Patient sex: F
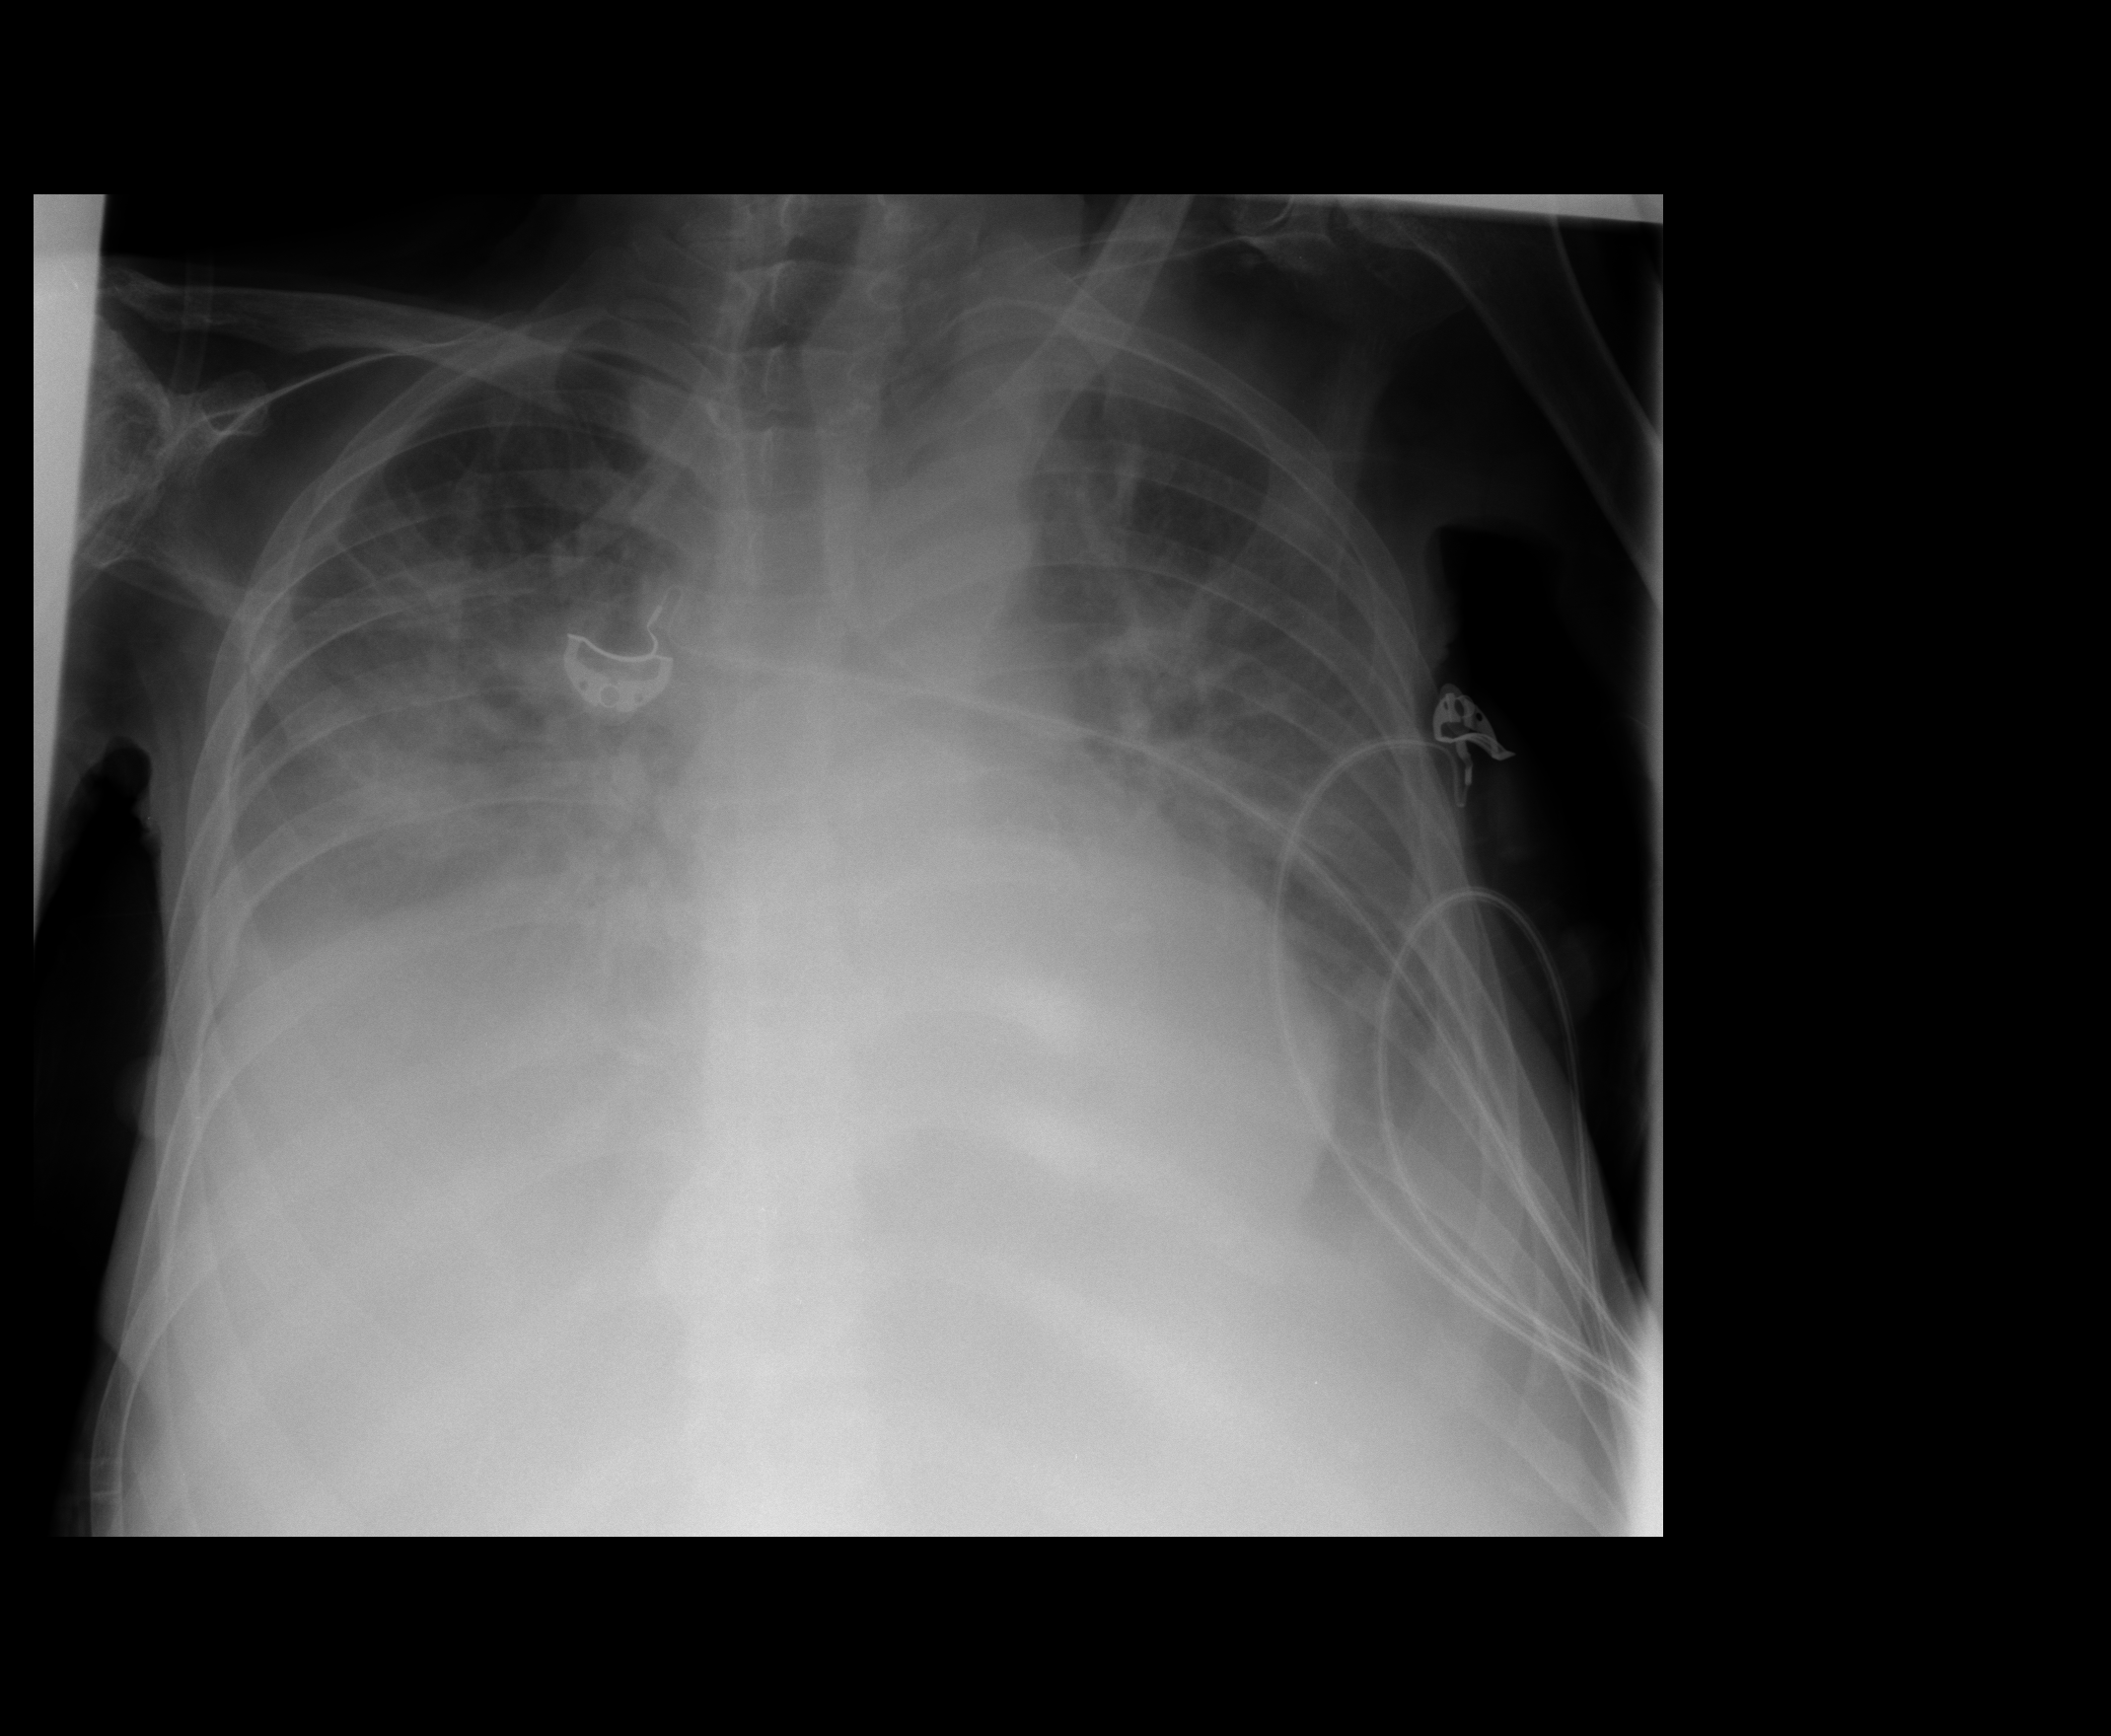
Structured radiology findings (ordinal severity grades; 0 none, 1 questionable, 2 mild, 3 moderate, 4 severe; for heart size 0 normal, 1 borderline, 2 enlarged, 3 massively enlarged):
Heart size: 2
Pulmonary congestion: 2
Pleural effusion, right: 3
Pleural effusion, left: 2
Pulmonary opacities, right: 0
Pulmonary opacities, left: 0
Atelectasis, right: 2
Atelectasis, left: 2